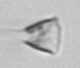
Label: Asterionellopsis_glacialis